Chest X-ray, PA view. Patient: 70 years old, sex M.
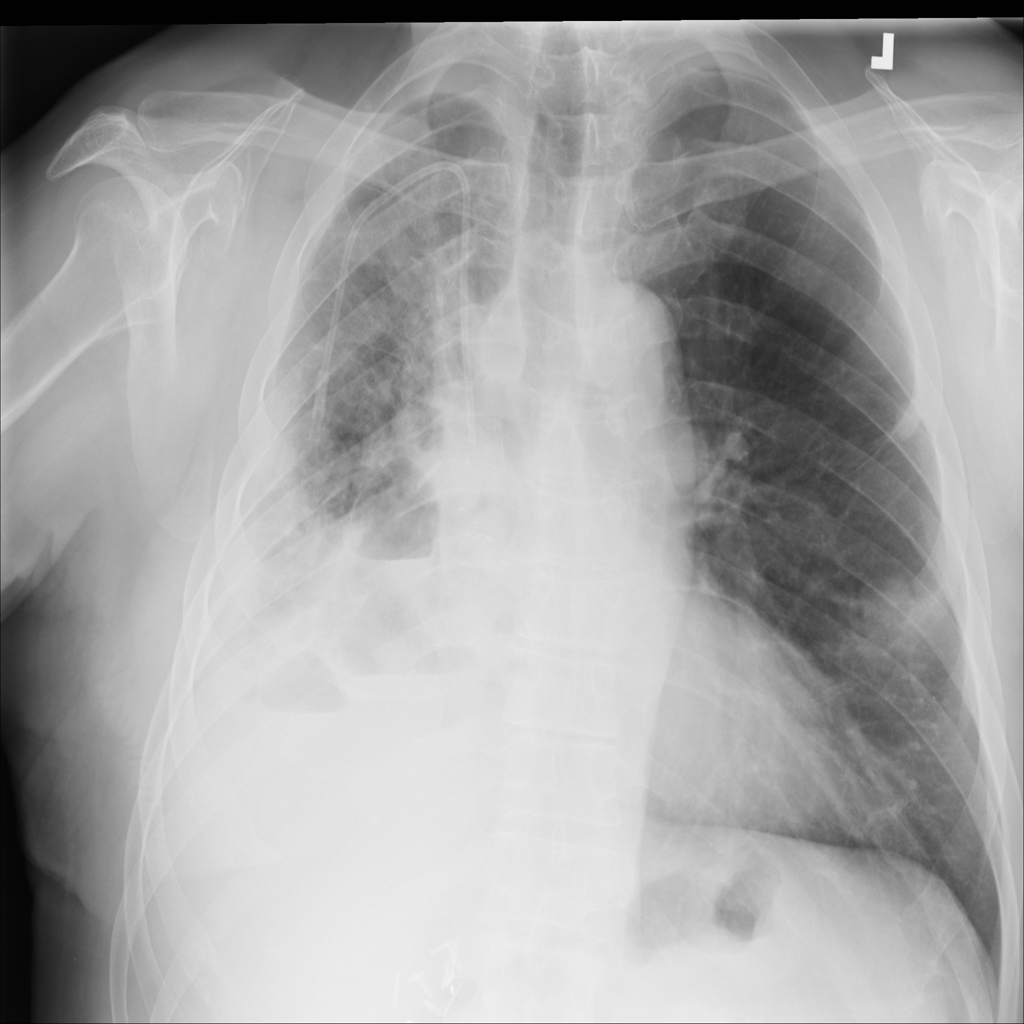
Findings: No Finding